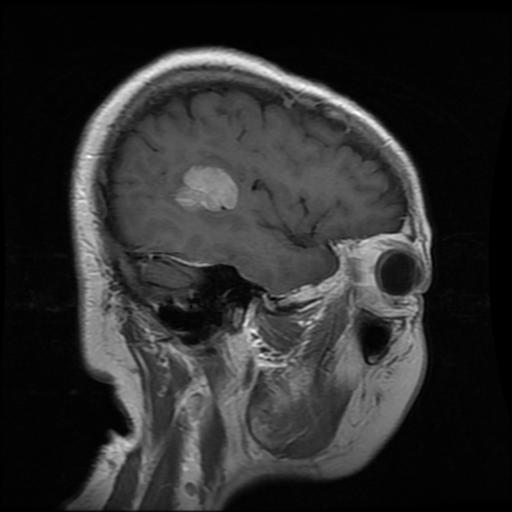
Label: meningioma